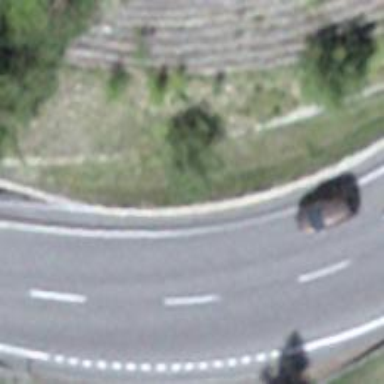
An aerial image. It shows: Primary road with asphalt surface.